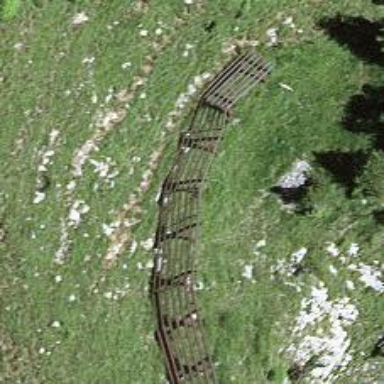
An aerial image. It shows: Snow fence that is man-made.